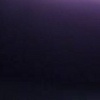
Label: space